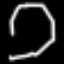
Label: octagon